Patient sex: M
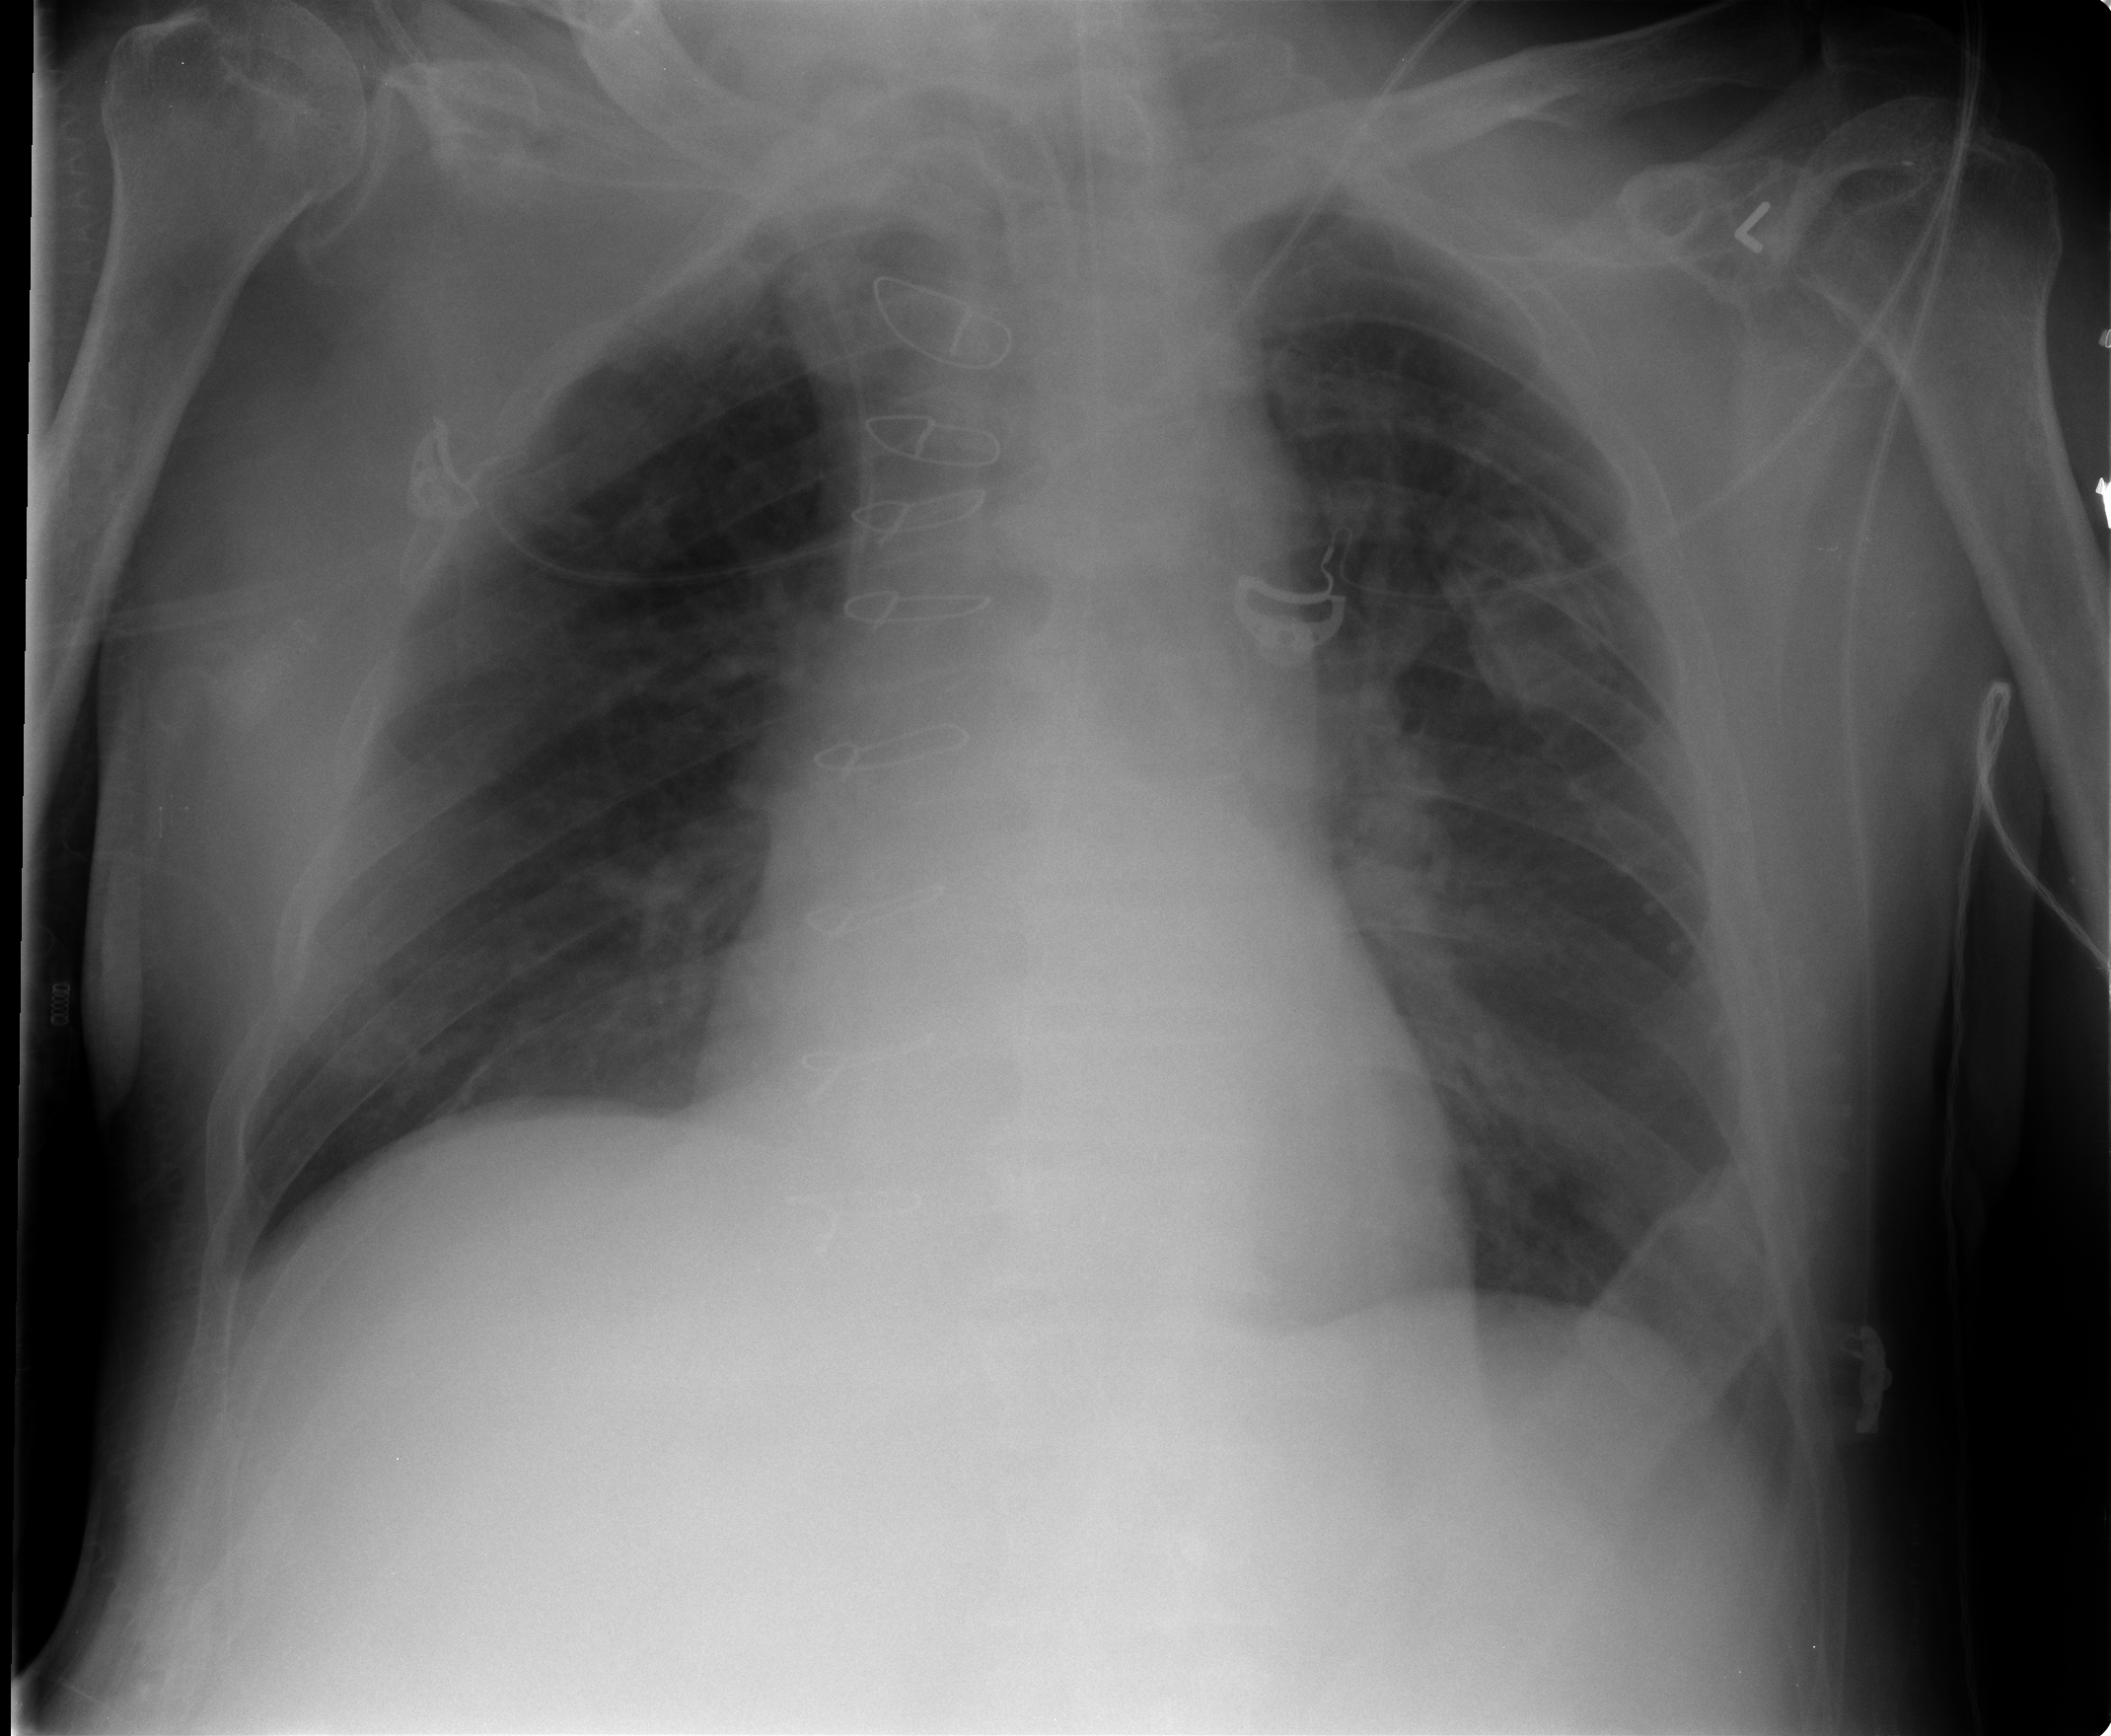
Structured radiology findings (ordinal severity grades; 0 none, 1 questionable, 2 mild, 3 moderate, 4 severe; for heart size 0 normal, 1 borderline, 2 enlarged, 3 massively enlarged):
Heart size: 2
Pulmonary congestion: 2
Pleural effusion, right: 1
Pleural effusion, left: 1
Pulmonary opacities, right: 1
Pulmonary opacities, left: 0
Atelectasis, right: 2
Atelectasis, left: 2